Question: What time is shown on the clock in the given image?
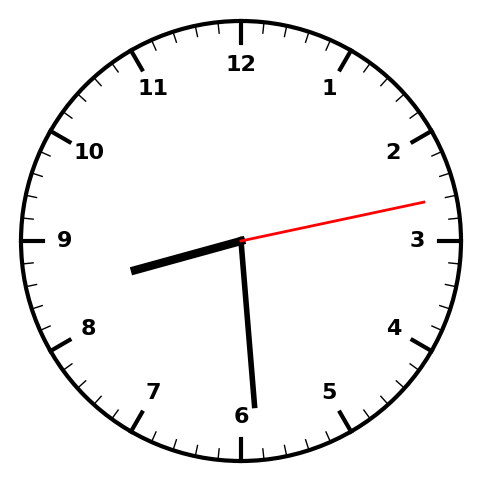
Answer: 08:29:13